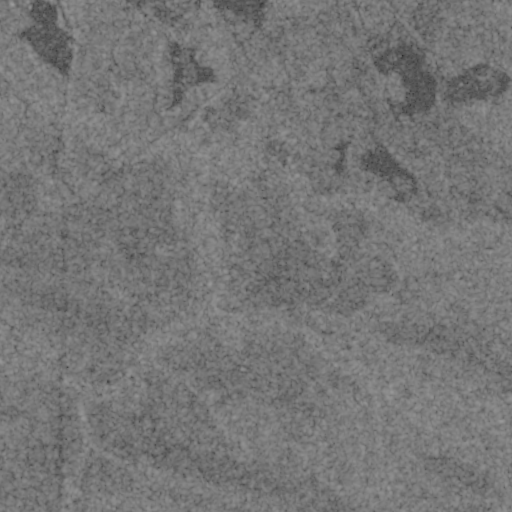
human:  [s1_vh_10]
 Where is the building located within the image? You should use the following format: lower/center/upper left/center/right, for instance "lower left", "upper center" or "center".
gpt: The building is located in the upper center of the image.
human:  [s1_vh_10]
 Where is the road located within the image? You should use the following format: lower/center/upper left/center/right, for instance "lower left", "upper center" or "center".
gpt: There is no road in the image.

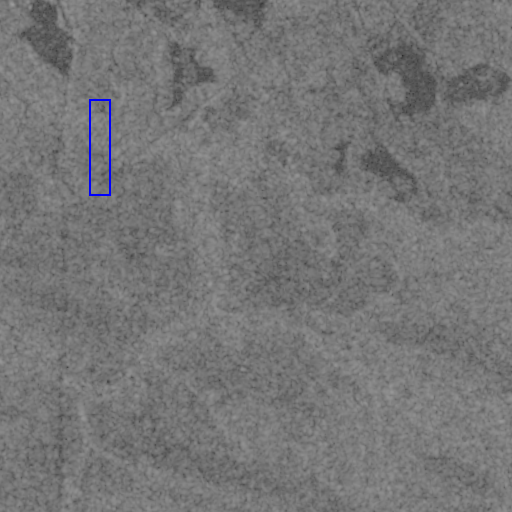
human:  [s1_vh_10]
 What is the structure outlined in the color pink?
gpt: There is no pink outline.
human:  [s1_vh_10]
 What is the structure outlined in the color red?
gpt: There is no structure outlined in red.